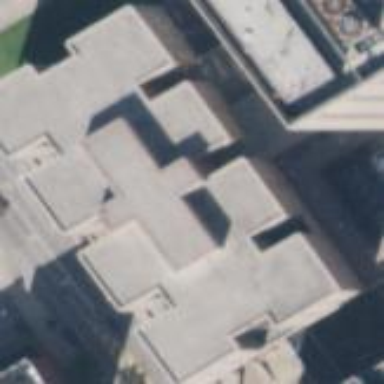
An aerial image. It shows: Prison building.